Question: I would like to draw a popup in X11. Something like the slider that appears in KDE and GNOME when you press volume or brightness control buttons. This is what it looks like in GNOME:
What library should I use to create such popups (unlike normal windows they should be without borders, etc. and possibly with some transparency)? Would be nice if there were bindings for Python.
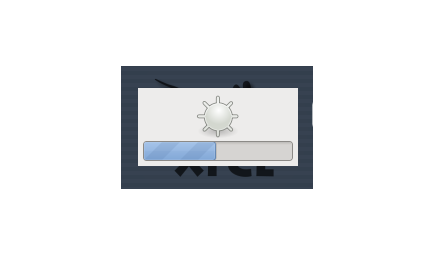
Answer: This is done in GTK+. The easiest thing may be to find the code that creates that and copy what it does (my system has a different volume notifier, I'm not easily finding the code for that one).
Roughly what you'd do is create a GtkWindow, set_decorated(FALSE), set_position(GTK_WIN_POS_CENTER), something along those lines.
I'm not sure of the best set_type_hint(). Maybe TYPE_HINT_NOTIFICATION or TYPE_HINT_SPLASHSCREEN. If you do set the type hint, it may not be necessary to set_decorated or set_position since the type hint may imply those with many window managers.